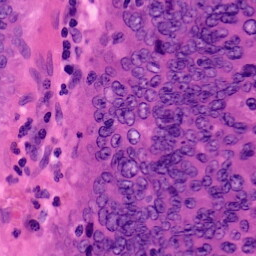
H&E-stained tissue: Colon